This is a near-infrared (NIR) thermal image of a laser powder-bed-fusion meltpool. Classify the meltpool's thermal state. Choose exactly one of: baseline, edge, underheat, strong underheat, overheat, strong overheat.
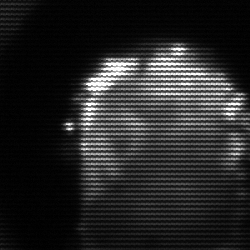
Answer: baseline